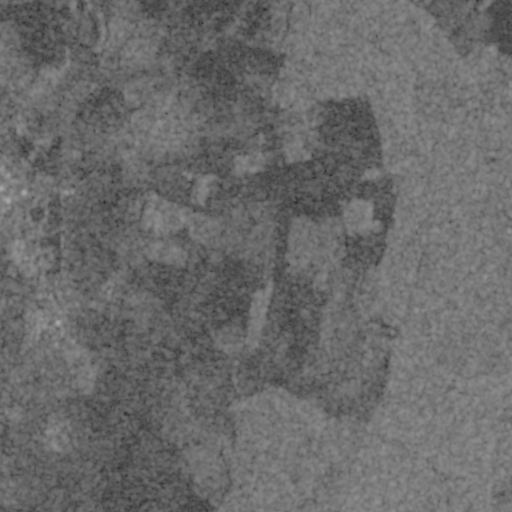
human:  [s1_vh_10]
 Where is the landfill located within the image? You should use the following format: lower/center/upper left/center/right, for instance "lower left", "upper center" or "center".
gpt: The landfill is located in the upper left of the image.
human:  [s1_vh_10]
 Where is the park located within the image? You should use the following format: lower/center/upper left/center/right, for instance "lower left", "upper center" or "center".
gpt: The park is located in the center left of the image.
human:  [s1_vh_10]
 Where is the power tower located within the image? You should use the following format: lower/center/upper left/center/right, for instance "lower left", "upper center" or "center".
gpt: The power tower is located in the lower of the image.
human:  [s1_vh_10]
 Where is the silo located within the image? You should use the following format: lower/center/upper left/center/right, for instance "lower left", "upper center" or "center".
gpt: The silo is located in the center left of the image.
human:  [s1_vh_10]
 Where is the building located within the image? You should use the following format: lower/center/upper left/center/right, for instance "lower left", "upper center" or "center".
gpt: There is no building in the image.

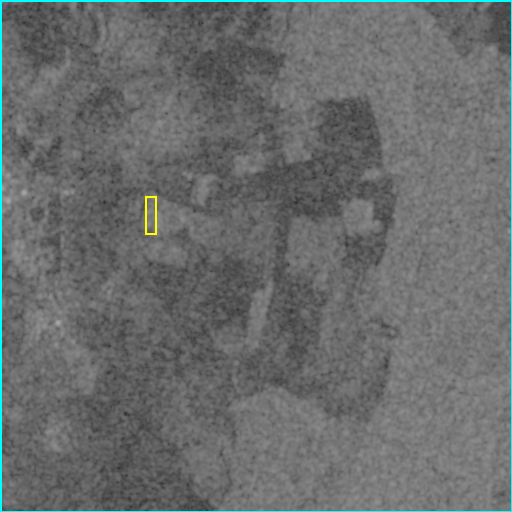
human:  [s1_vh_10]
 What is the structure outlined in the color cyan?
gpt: The structure outlined in cyan is a crop field.
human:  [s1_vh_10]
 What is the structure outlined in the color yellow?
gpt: The structure outlined in yellow is a landfill.
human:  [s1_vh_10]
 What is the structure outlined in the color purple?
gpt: There is no purple outline.